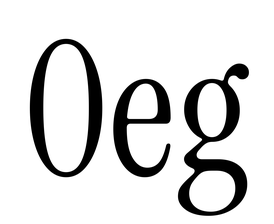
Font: InstrumentSerif-Regular